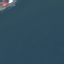
Land use / land cover class: SeaLake